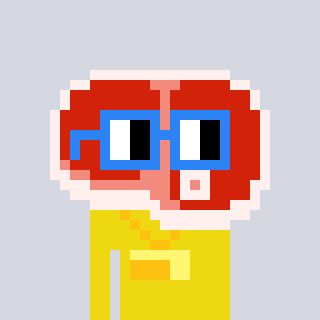
a pixel art character with square blue glasses, a steak-shaped head and a yellow-colored body on a cool background